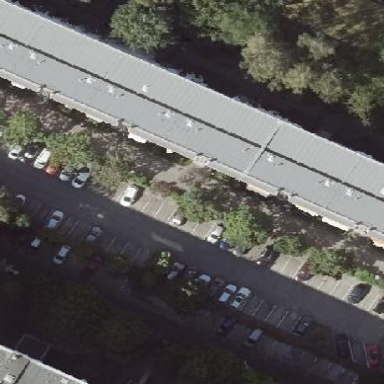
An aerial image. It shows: Apartment building with flat roof.